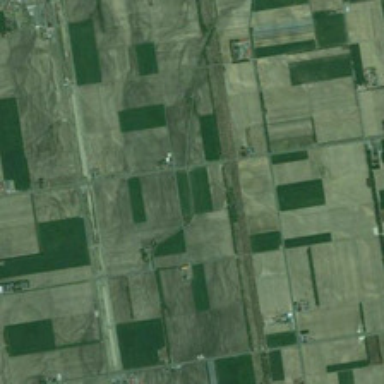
Many pieces of farmlands and some sparse buildings are together .